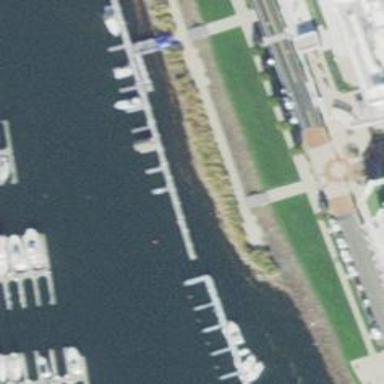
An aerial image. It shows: Man-made pier.